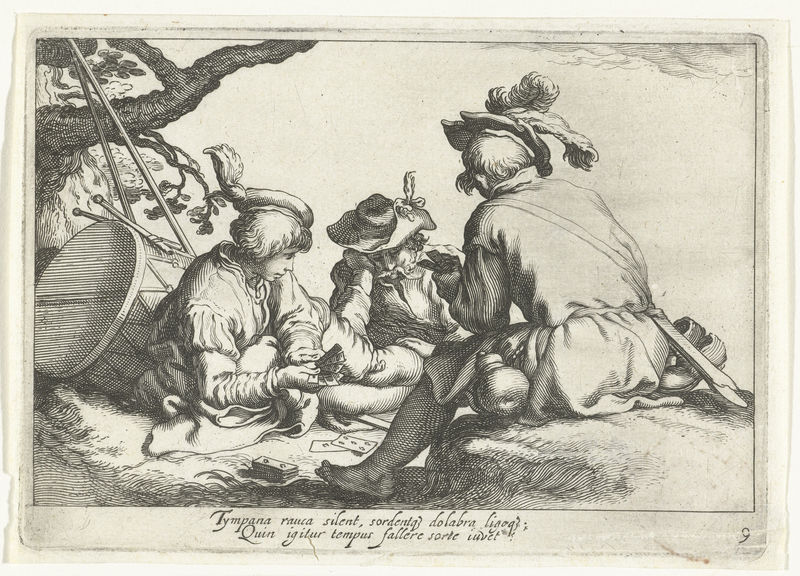
Titel: Kaartspelende soldaten
Künstler: Cornelis (II) Bloemaert
Standort: Amsterdam
Institution: Rijksmuseum
Schlagwörter: feder, mann, hut, männer, graphik, pause, karten, kartenspiel, spiel, druck, trommel, latein, tempus, tympana